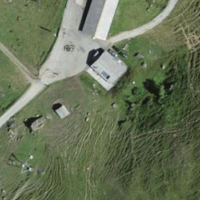
EUNIS habitat code: 23
Species observed at this site:
Geranium pyrenaicum
Echium vulgare